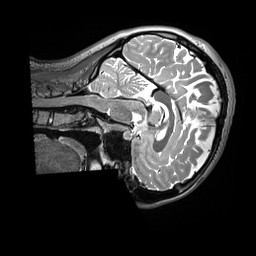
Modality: T2w
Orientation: sagittal
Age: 24
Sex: female
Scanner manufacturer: siemens
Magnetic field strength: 3 T
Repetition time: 3.2 s
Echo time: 0.408 s